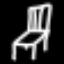
Label: chair